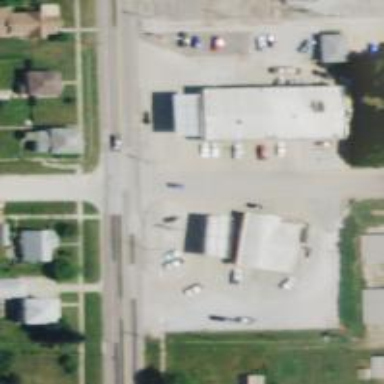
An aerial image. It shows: Convenience shop.